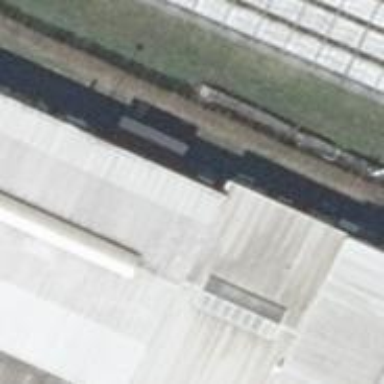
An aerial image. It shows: Part of building.